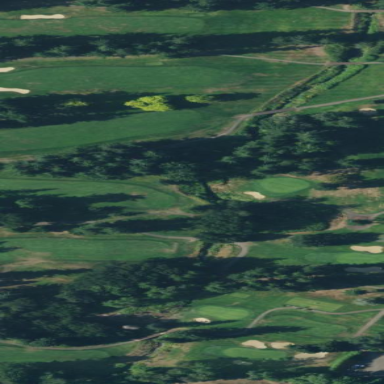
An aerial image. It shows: Water hazard on golf course.